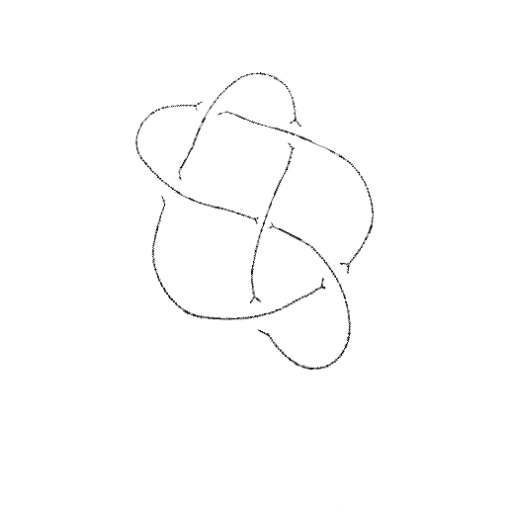
Crossing number: 6